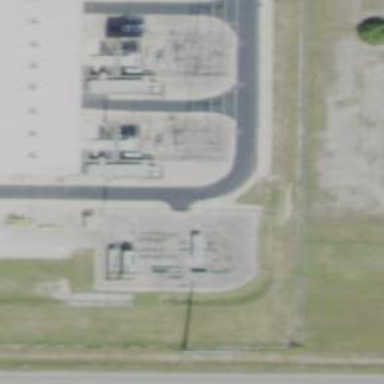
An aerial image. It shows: Switch for power supply.